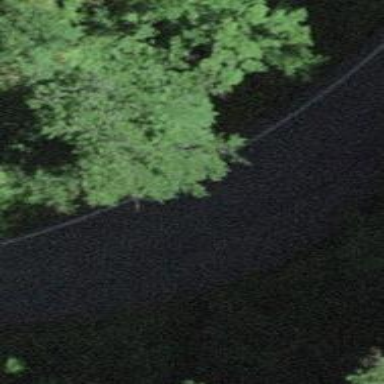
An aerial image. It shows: Culvert tunnel.